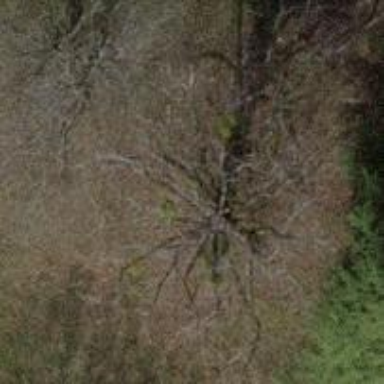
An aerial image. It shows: Evergreen tree with needle-leaved leaves.